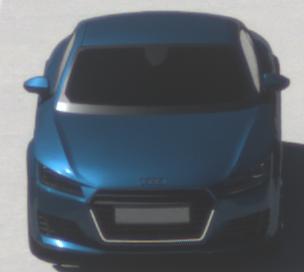
Make: Audi
Model: TT Coupé 1.8 TFSI
Detailed model: TT (8S) Coupé
Model produced from: 2015/08
Model produced until: 2018/06
Doors: 3
Color: blue
Road condition: dry road
Daytime: midday
Contrast: high contrast